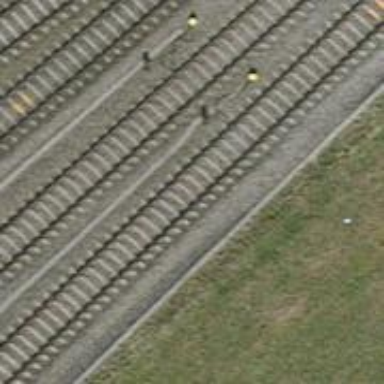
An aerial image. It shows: Railway signal.